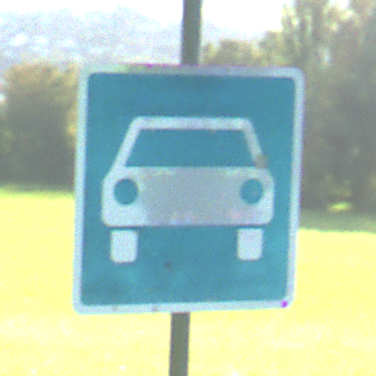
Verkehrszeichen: Kraftfahrstrasse
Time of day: MorningAfternoon
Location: Outdoor (Nature)
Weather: PartlyCloudy
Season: NotSpecified
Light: Natural